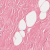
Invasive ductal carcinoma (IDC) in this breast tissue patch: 0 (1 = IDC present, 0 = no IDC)